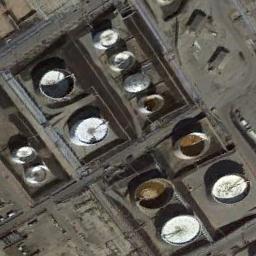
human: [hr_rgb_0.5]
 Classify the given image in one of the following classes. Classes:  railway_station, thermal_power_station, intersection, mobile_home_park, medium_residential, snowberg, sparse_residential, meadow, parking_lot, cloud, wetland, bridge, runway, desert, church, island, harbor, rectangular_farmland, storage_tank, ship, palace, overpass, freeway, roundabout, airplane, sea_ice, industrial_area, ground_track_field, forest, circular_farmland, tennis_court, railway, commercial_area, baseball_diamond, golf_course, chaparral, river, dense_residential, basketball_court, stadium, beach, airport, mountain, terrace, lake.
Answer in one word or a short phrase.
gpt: storage_tank